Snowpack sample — Loveland Pass, Silver Plume, Colorado, USA (1/12/25, 11:40 AM MST)
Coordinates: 39.66, -105.88
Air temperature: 7 °F
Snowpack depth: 140 cm
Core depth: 10 cm
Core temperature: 41 °F
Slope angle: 11°, slope face: 30°
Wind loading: high
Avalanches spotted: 2
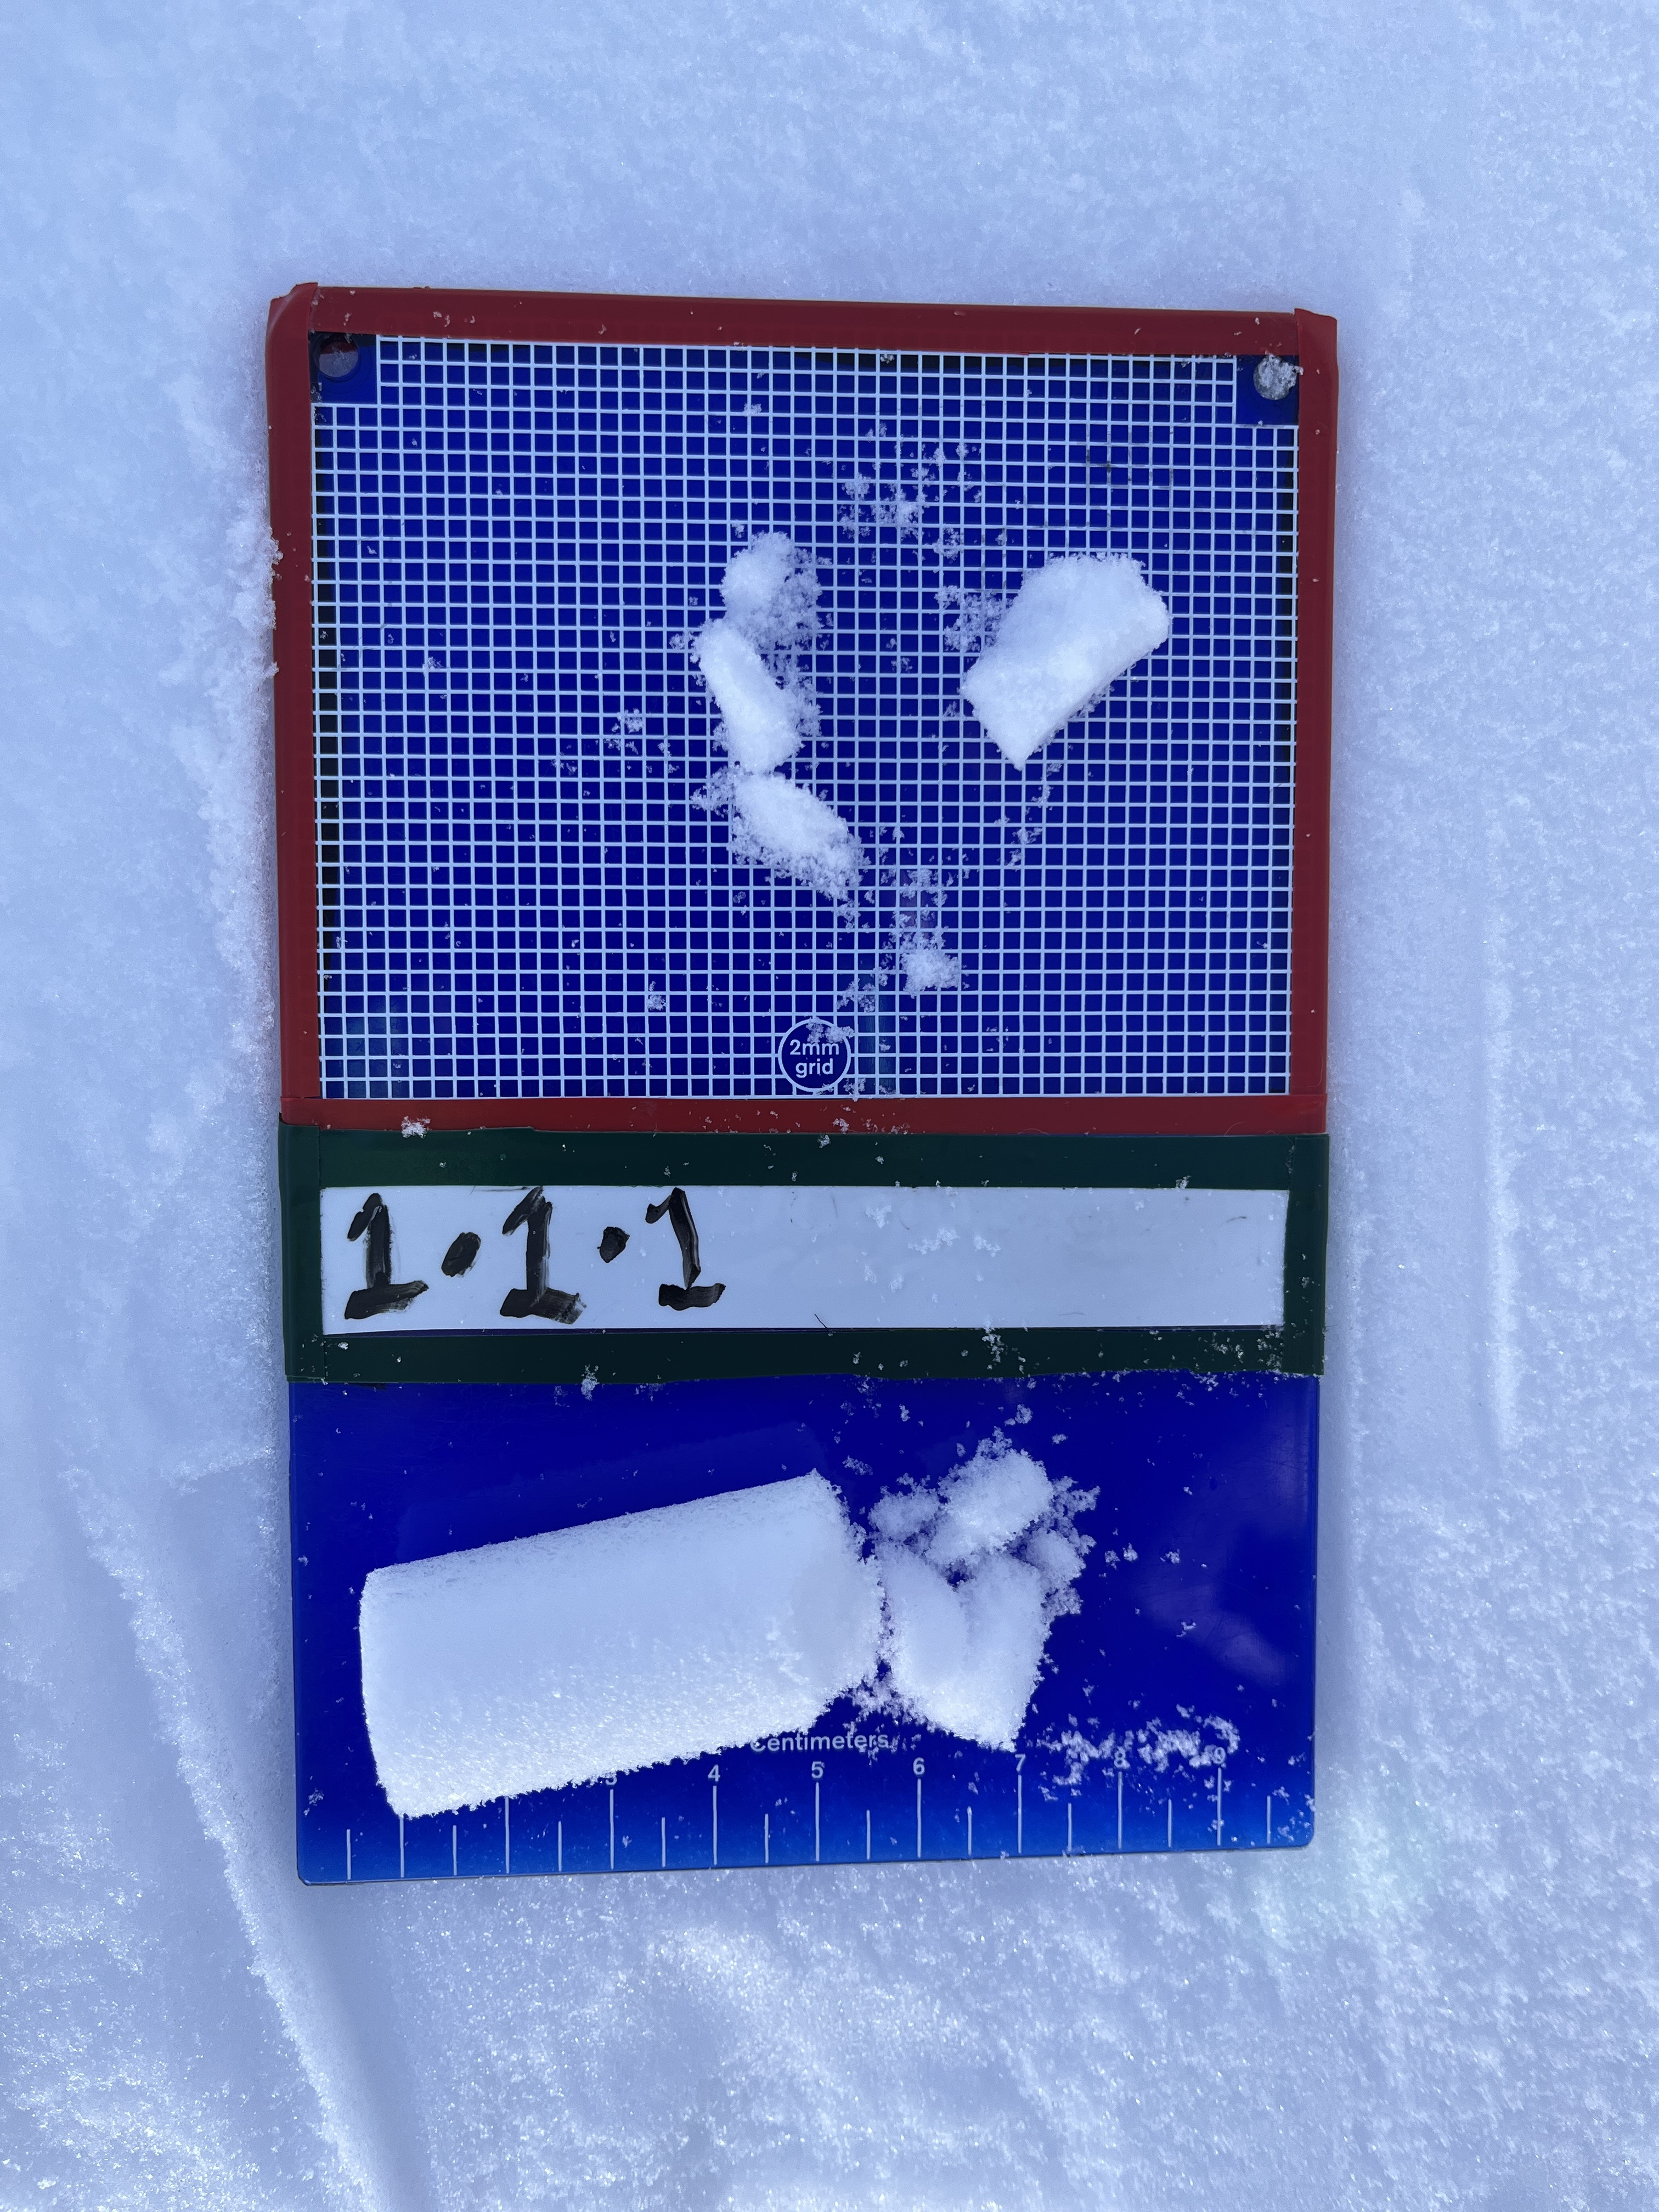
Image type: crystal_card
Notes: Pilot using slightly modified coring method that took too large segment for snow profile picturing, advised not to use in higher level models. Two avalanche on south face nearby, partially cloudy with light snow in the last 24 hours. Lots of wind loading on eastern features.